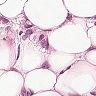
Metastatic tissue present: yes